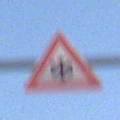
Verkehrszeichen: SchneeOderEisglaette
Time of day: SunriseSunset
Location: Outdoor (Urban)
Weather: Clear
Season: NotSpecified
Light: Natural